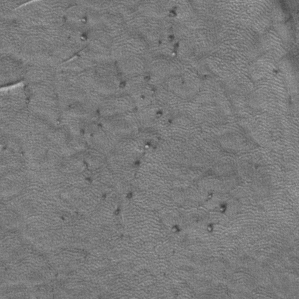
Label: frost